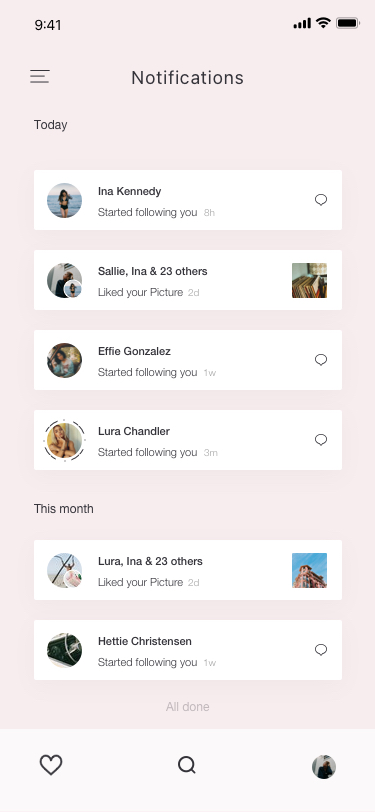
Text in this UI design:
All done
Ina Kennedy
Started following you
8h
Sallie, Ina & 23 others
Liked your Picture
2d
Lura, Ina & 23 others
Liked your Picture
2d
This month
Effie Gonzalez
Started following you
1w
Hettie Christensen
Started following you
1w
Lura Chandler
Started following you
3m
Today